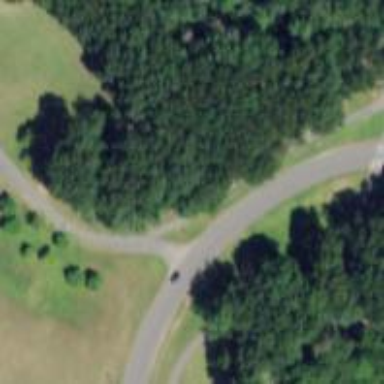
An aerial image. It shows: Driveway.